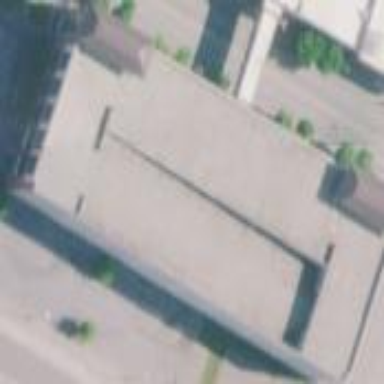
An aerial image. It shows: Group of garages.